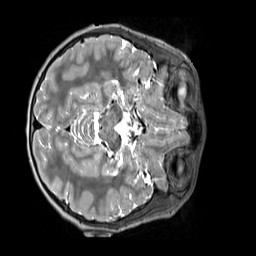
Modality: T2w
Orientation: axial
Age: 9
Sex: female
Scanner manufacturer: siemens
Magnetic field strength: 3 T
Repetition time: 3.2 s
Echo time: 0.408 s